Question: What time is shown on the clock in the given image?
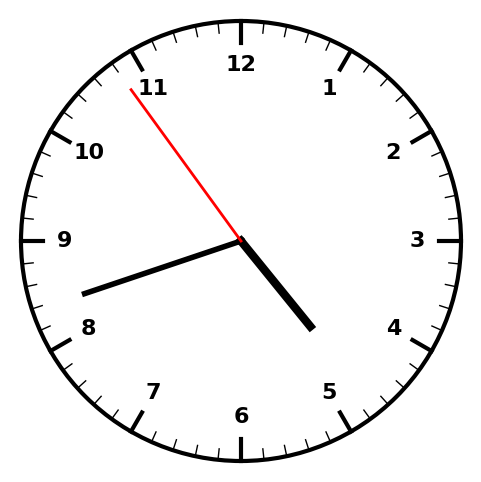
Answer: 04:41:54